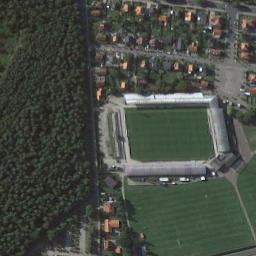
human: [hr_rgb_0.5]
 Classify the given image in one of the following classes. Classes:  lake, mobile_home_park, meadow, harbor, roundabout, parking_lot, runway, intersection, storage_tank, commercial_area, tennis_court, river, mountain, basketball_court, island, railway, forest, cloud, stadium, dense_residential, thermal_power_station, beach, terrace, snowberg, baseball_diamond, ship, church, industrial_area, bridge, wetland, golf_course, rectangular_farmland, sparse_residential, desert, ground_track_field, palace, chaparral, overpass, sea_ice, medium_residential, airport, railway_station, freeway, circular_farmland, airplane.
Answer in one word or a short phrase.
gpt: stadium